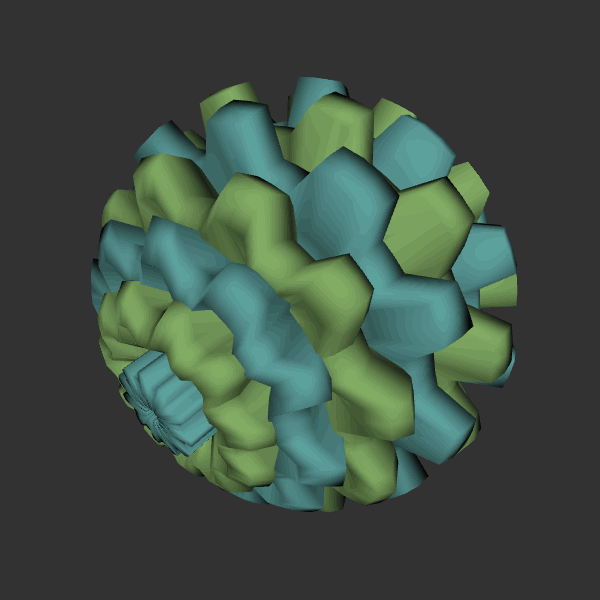
Background: dark